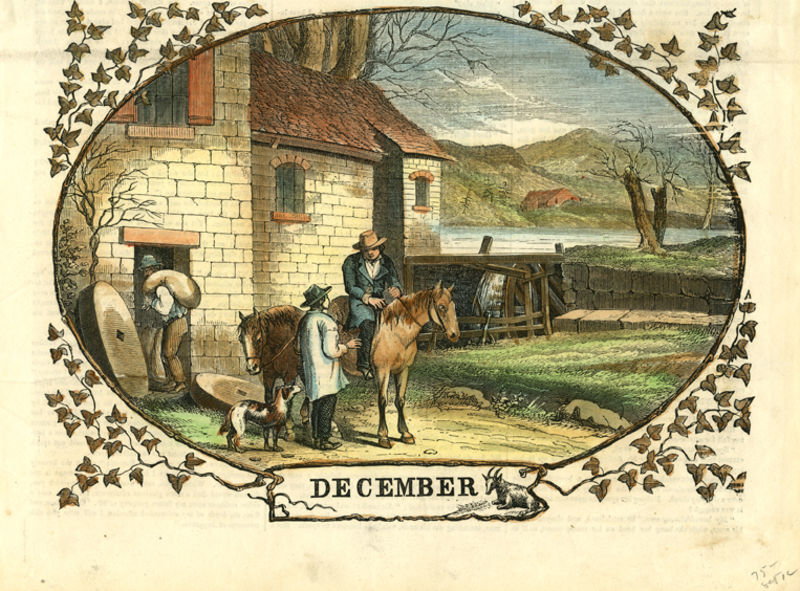
Titel: December (part of The Twelve Months of the Year)
Standort: Amherst (Massachusetts, USA)
Institution: Mead Art Museum, Amherst College
Schlagwörter: hat, men, people, window, conversation, green, painting, talk, talking, wall, windows, wood, clouds, horses, man, rocks, sky, stone, tree, building, hills, house, landscape, mountain, mountains, water, houses, roof, trees, winter, grass, river, road, shutters, drawing, paper, frame, oval, coat, coats, dog, hats, illustration, sketch, jacket, door, ivy, leaves, bricks, watercolour, farm, farmer, horse, mill, pond, bare, reins, riding, goat, work, working, carrying, doorway, round, border, wheel, barn, sack, wheels, calendar, countryside, labor, blocks, ride, rider, framed, estate, two men, horseback, three men, millstone, oblong, jackets, december, leafless, waterwheel, month, millstones, decemc, grinding, tow men, esate, miller, stone mill, fallen leaves